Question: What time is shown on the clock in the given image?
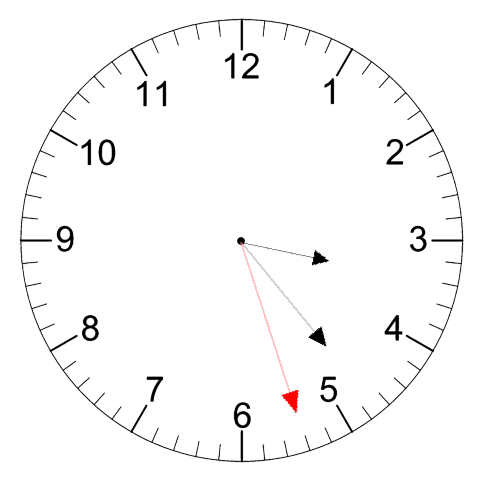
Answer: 03:23:27